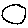
Label: circle